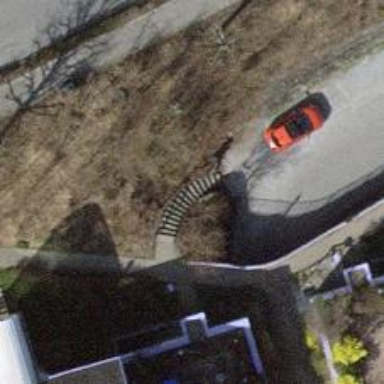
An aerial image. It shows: Road with steps.